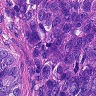
Metastatic tissue present: yes